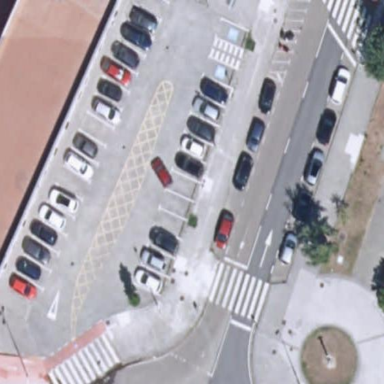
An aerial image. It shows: Street side parking area.